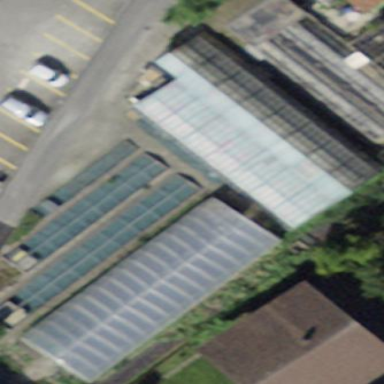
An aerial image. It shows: Greenhouse.